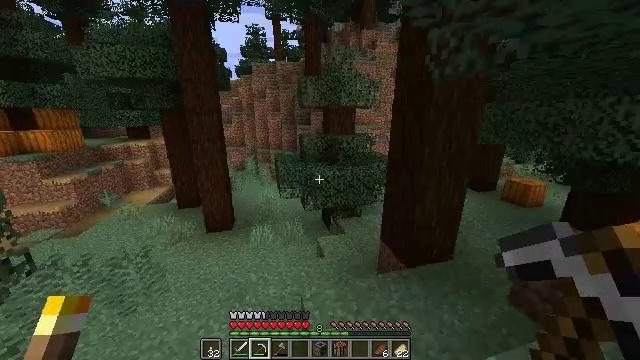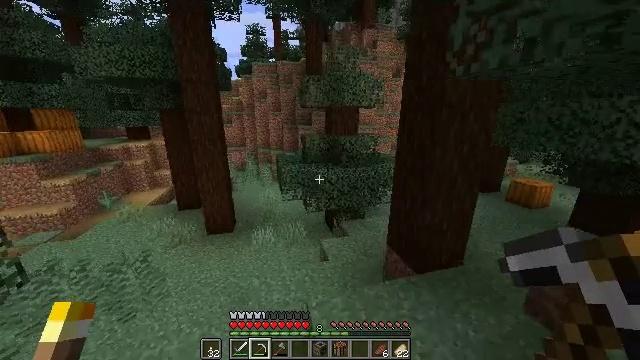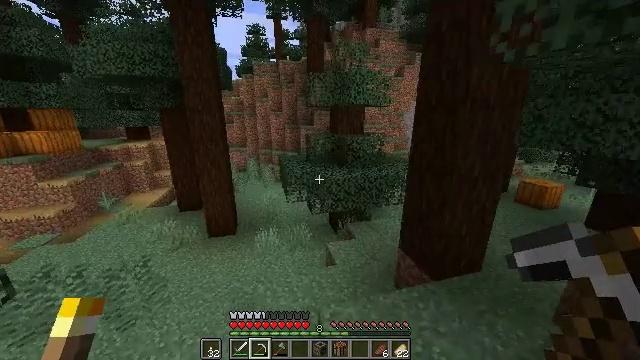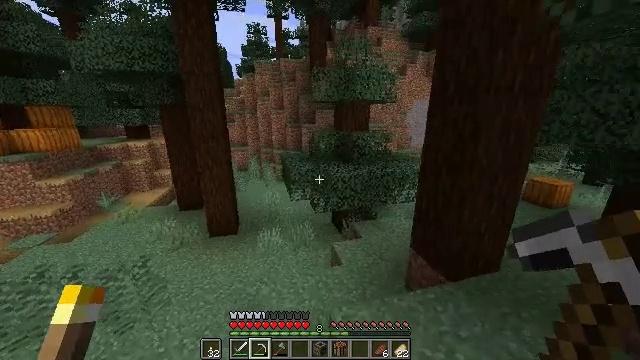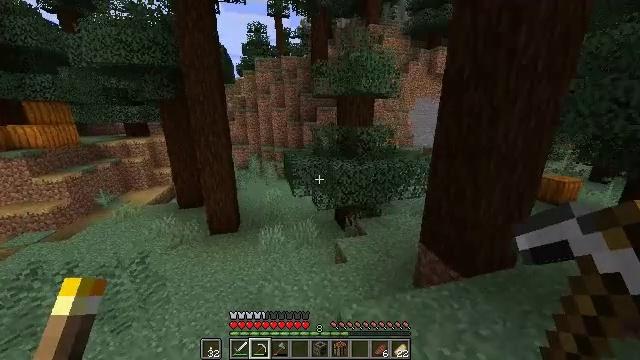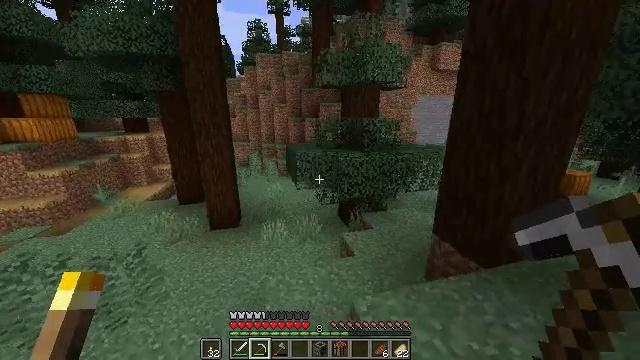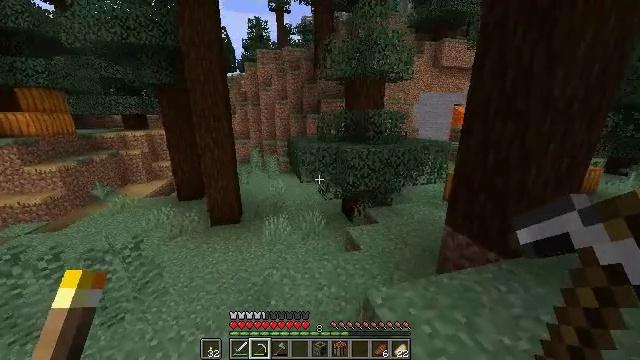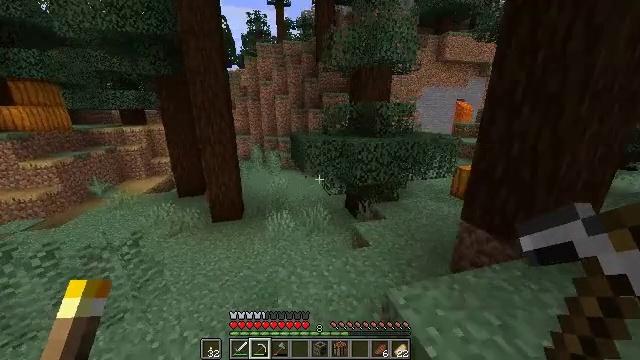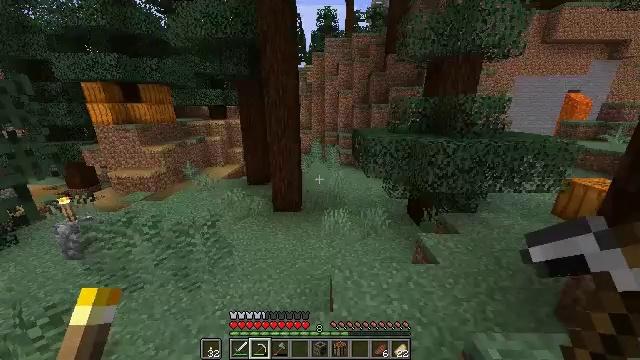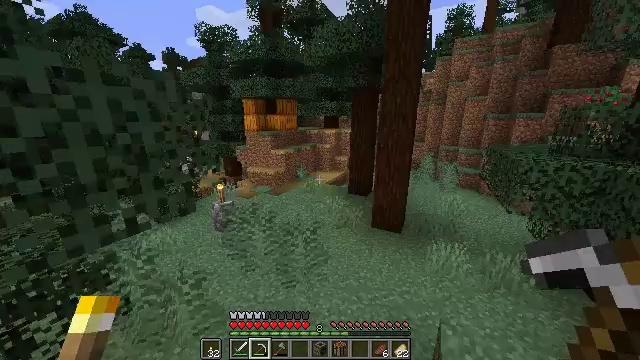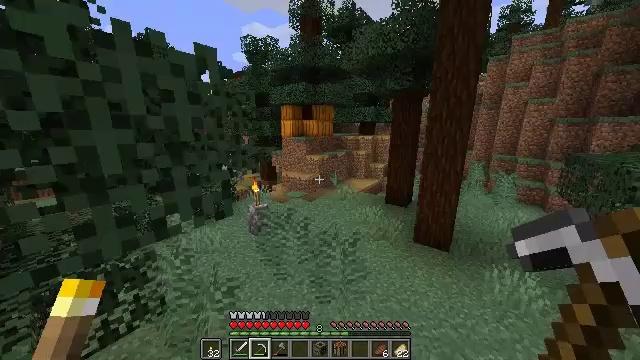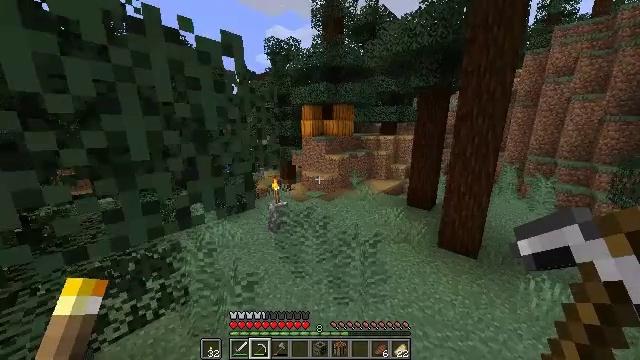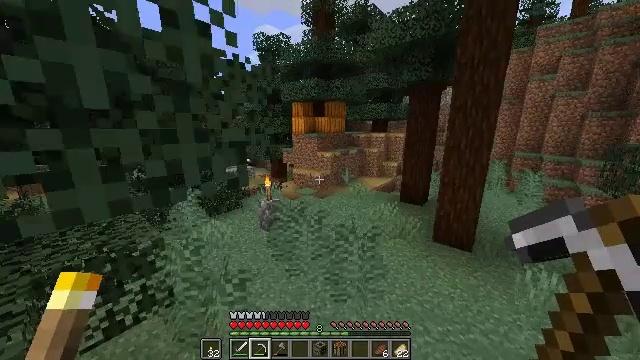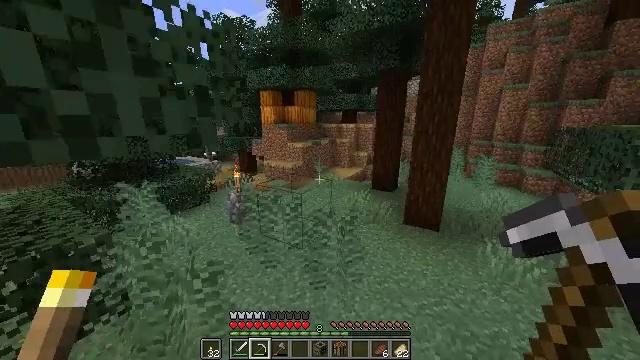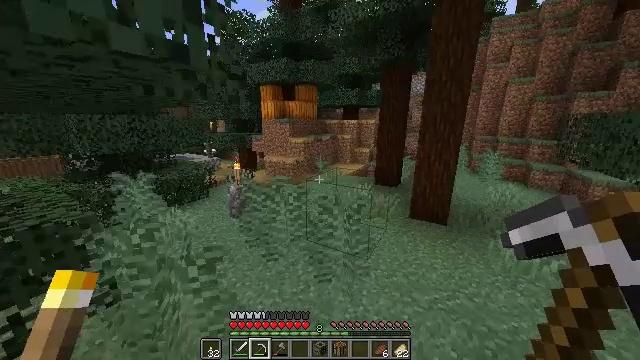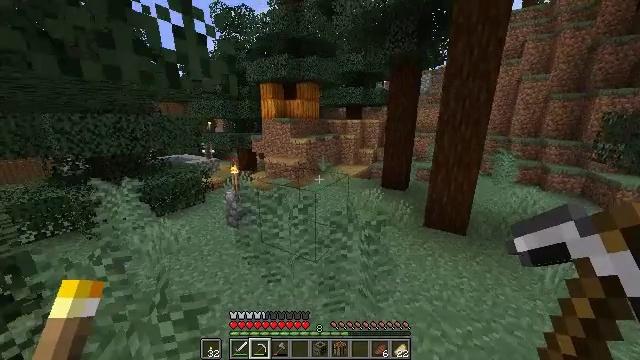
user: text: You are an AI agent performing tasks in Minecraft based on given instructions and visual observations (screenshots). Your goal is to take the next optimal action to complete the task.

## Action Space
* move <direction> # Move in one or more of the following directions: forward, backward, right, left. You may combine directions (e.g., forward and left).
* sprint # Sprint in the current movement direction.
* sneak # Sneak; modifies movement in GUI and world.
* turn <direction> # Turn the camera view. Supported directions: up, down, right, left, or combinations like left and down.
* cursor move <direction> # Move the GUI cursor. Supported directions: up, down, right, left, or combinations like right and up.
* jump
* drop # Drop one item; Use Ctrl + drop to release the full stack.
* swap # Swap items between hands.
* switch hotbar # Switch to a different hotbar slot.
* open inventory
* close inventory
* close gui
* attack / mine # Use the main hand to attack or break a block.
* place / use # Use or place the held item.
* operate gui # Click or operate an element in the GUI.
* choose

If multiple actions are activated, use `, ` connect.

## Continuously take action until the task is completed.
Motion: motion action
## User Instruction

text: Remove pumpkin seeds from the inventory.
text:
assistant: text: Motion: move forward and move left, sprint
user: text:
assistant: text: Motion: move forward and move left, sprint
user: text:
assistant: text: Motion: move forward and move left, sprint
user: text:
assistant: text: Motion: move forward and move left, sprint
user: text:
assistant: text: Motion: move forward and move left, sprint
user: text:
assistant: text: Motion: move forward and move left, sprint
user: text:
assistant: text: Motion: move forward and move left, sprint
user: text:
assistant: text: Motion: move forward and move left, sprint, turn left and down
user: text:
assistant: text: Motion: move forward and move left, sprint, turn left and up
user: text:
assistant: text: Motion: move forward and move left, sprint, turn left and up
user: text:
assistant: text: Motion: move forward and move left, sprint, turn left
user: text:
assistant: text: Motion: move forward, sprint, turn right, jump
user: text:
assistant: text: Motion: move forward, sprint, turn right and down, jump
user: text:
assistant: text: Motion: move forward, sprint, jump
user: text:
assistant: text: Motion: move forward, sprint, jump
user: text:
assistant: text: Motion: move forward, sprint, jump
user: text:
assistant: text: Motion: move forward, sprint, jump
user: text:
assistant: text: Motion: move forward, sprint, jump
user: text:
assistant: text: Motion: move forward, sprint, jump
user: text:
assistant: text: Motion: move forward, sprint, jump
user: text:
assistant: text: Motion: move forward, sprint, jump
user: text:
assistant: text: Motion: move forward, sprint, jump
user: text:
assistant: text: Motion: move forward, sprint, jump
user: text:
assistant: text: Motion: move forward, sprint, jump
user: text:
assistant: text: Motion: move forward, sprint, turn left, jump
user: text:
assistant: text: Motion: move forward, sprint, turn left, jump
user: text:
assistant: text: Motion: move forward, sprint, turn left, jump
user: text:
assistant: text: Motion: move forward, sprint, turn left, jump
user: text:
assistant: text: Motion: move forward and move left, sprint, turn left, jump
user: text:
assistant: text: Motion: move forward and move left, sprint, turn left, jump